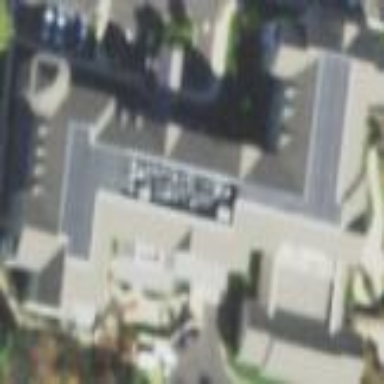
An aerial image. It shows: Building.